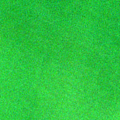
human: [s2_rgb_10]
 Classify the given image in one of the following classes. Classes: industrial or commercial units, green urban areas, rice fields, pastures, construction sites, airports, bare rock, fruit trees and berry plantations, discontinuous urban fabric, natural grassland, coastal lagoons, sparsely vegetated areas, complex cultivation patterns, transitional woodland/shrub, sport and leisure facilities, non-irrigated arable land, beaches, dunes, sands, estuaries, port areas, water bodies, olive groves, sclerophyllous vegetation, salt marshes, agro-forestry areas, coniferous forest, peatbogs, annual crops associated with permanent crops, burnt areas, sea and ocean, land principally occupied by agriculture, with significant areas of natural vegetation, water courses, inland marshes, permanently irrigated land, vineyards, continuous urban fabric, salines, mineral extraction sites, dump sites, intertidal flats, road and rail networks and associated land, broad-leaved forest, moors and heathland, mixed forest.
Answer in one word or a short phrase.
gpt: coastal lagoons